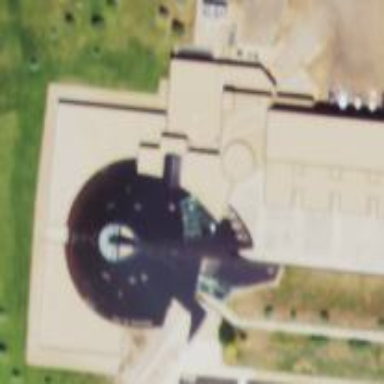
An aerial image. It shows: University building.